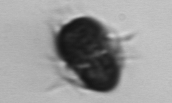
Label: Mesodinium